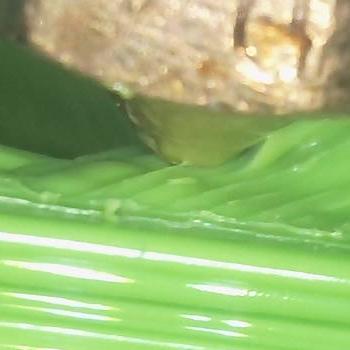
Flow rate: 300%